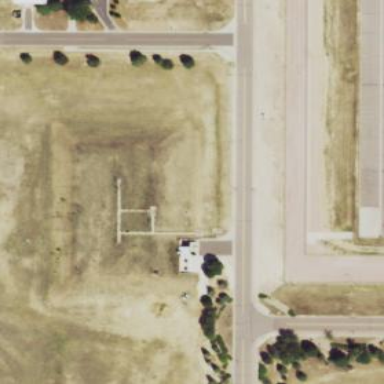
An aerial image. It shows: Military bunker.